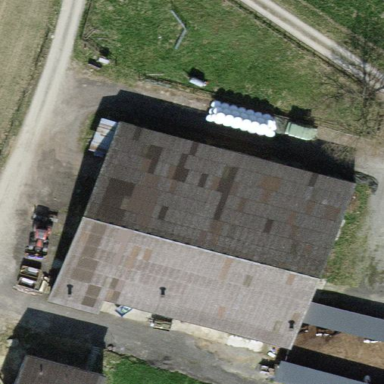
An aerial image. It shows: Farmyard area.